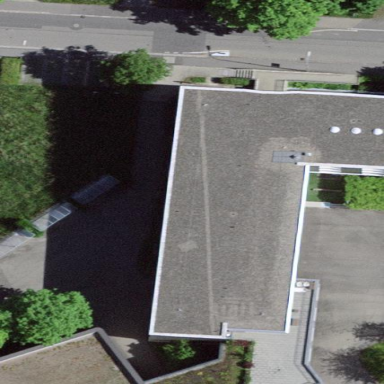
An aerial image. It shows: School building.